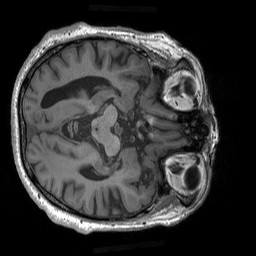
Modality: T1w
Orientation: axial
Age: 69
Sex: male
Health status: healthy
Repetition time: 1.9 s
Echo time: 0.00252 s